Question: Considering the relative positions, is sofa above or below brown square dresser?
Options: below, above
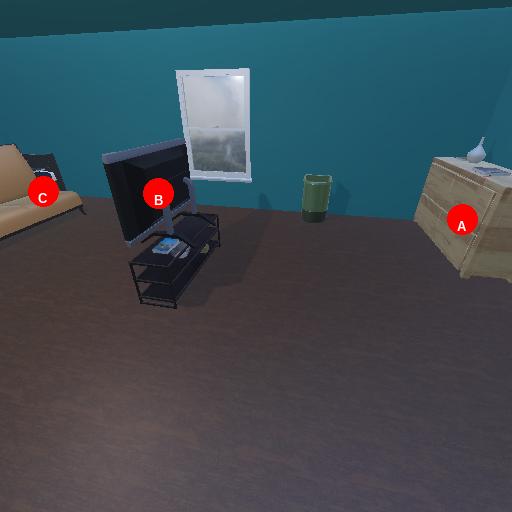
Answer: below